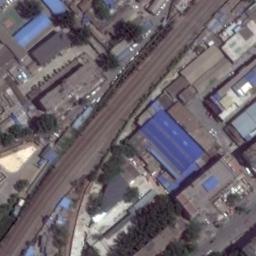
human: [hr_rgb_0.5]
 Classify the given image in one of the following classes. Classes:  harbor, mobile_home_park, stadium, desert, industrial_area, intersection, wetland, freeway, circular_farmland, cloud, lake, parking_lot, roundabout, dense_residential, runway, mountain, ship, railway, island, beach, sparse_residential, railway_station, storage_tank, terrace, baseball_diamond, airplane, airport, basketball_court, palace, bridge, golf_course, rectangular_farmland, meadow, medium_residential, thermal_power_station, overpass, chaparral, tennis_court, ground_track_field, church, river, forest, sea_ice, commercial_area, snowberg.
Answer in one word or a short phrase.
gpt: railway